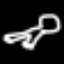
Label: frog